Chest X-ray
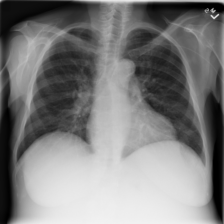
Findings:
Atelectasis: negative
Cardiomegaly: negative
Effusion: negative
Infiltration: negative
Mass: negative
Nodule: negative
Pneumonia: negative
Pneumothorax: negative
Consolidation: negative
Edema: negative
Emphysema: negative
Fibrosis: negative
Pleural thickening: negative
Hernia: negative